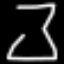
Label: hourglass